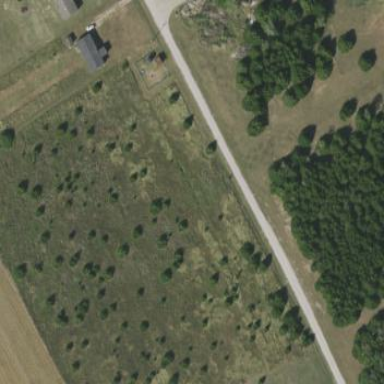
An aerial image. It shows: Grassy plot designated for zoning purposes.